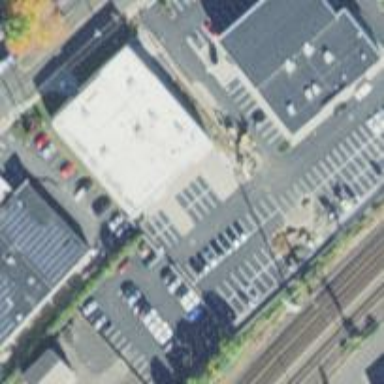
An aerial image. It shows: Car shop building.